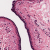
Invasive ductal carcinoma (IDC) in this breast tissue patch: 0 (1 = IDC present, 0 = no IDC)